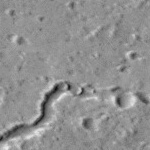
Label: no_change